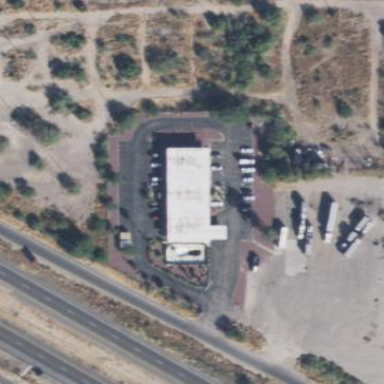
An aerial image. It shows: Motel.